Field crop: tomato
Growth stage: 2
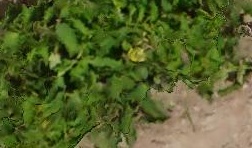
Species: tomato